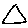
Label: triangle